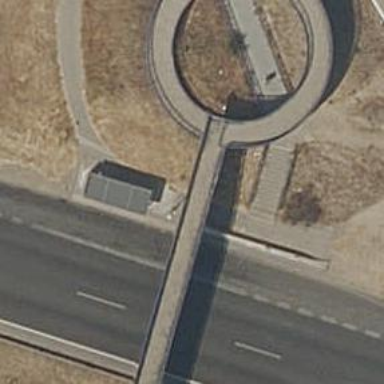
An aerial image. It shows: Footway road with cycle track on bridge.